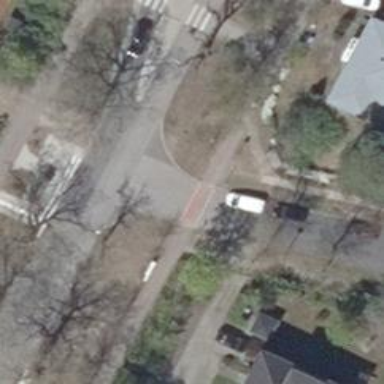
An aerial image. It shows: Residential road with asphalt surface. Both sides have sidewalks.